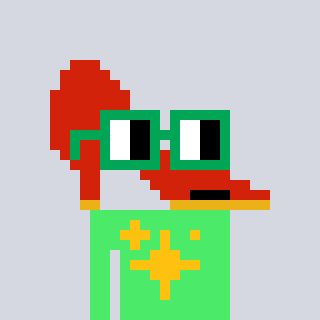
a pixel art character with square green glasses, a highheel-shaped head and a teal-colored body on a cool background